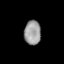
Tissue: prostate
Cell type: Epithelial cells
Senescence score: 0.3486
Nuclear area (px): 396
Mean DAPI intensity: 153.881